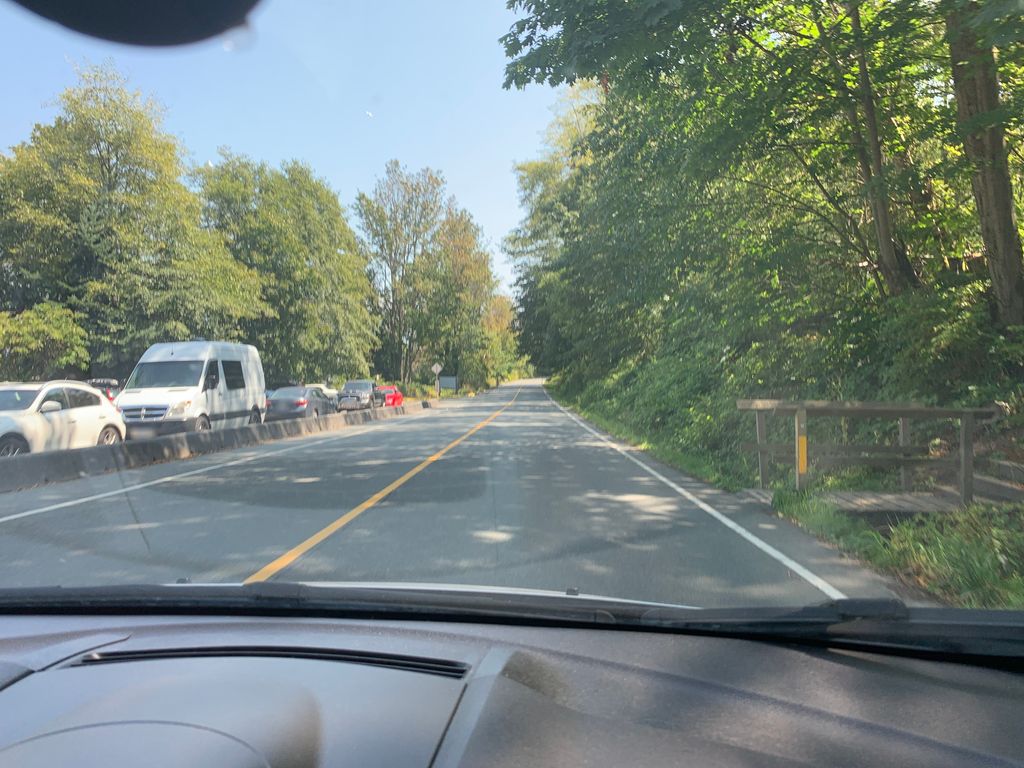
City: vancouver